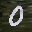
Label: 0